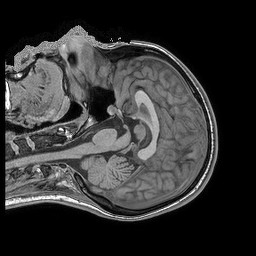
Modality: T1w
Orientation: coronal
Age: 19
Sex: female
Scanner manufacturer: philips
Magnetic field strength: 1.5 T
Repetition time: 6.758 s
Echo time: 3.08 s